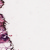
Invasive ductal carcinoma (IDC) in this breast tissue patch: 0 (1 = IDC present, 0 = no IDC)